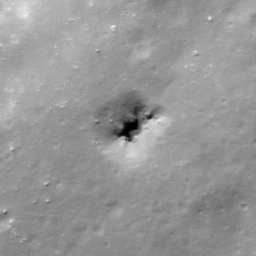
Pit: Stevinus 15
Host crater: Stevinus
Host type: impact_melt
Lunar coordinates: latitude -32.357, longitude 54.943